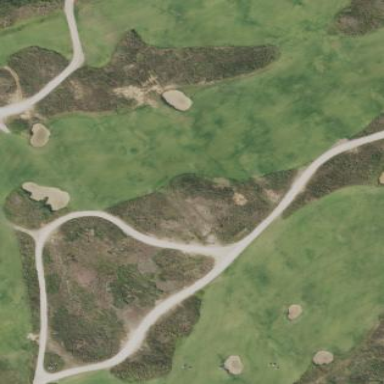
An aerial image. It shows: Grassy area designated as golf fairway.